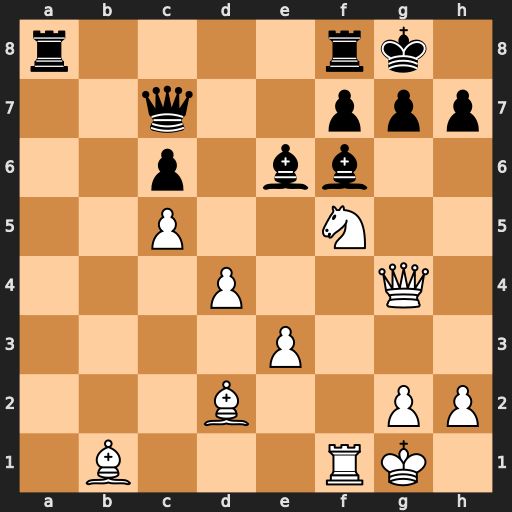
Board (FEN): r4rk1/2q2ppp/2p1bb2/2P2N2/3P2Q1/4P3/3B2PP/1B3RK1
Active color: w
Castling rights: -
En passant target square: -
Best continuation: Nh6+ Kh8 Qe4 g6 Rxf6